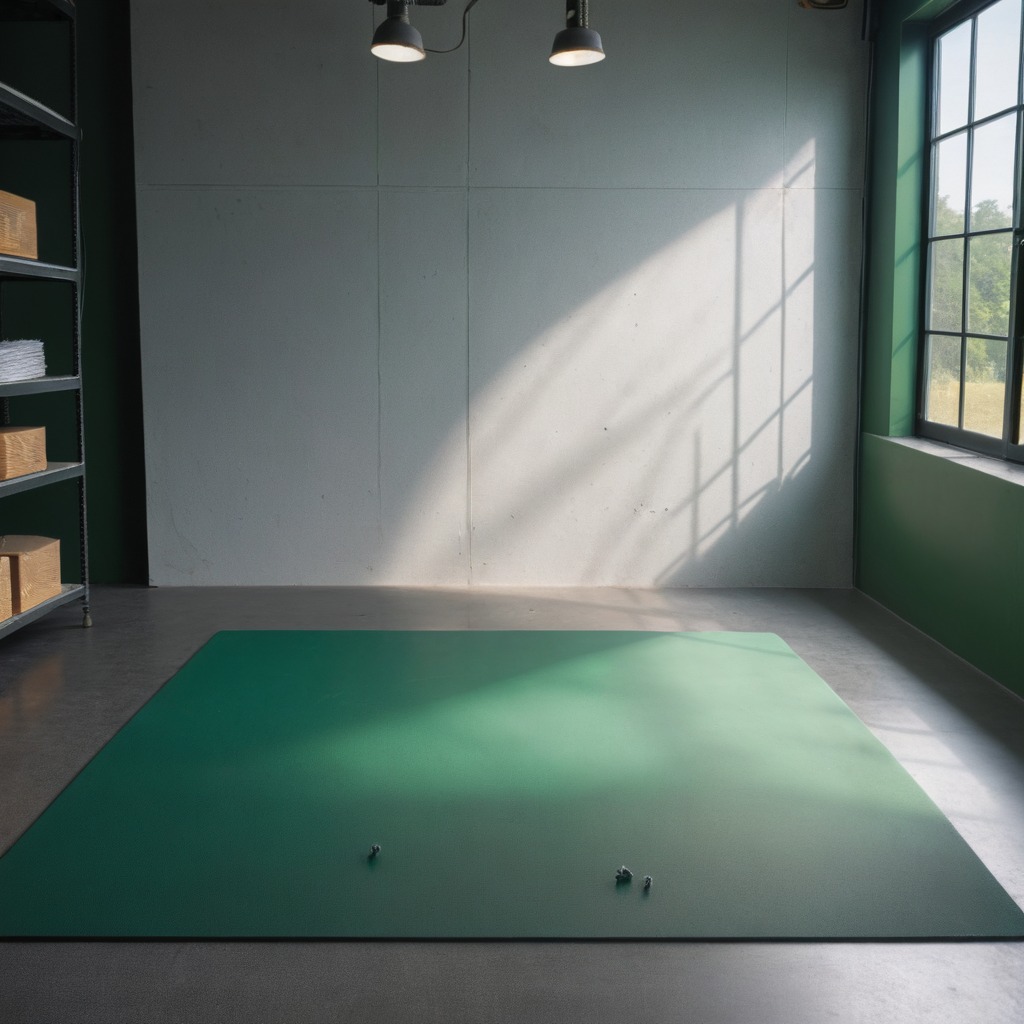
A metal screw lies on a clean granite tabletop covered with a green rubber mat inside a workshop under bright overhead lighting crisp shadows high clarity worn but beneath the mat.